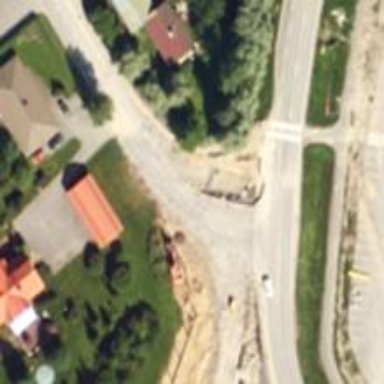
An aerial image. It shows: Secondary road with asphalt surface leading to roundabout.